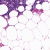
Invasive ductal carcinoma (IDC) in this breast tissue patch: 1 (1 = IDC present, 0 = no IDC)